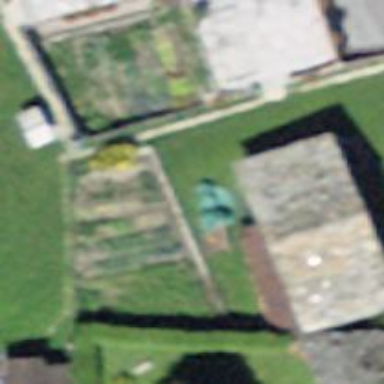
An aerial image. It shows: Barn.